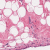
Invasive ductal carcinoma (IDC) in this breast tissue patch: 0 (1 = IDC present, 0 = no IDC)